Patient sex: M
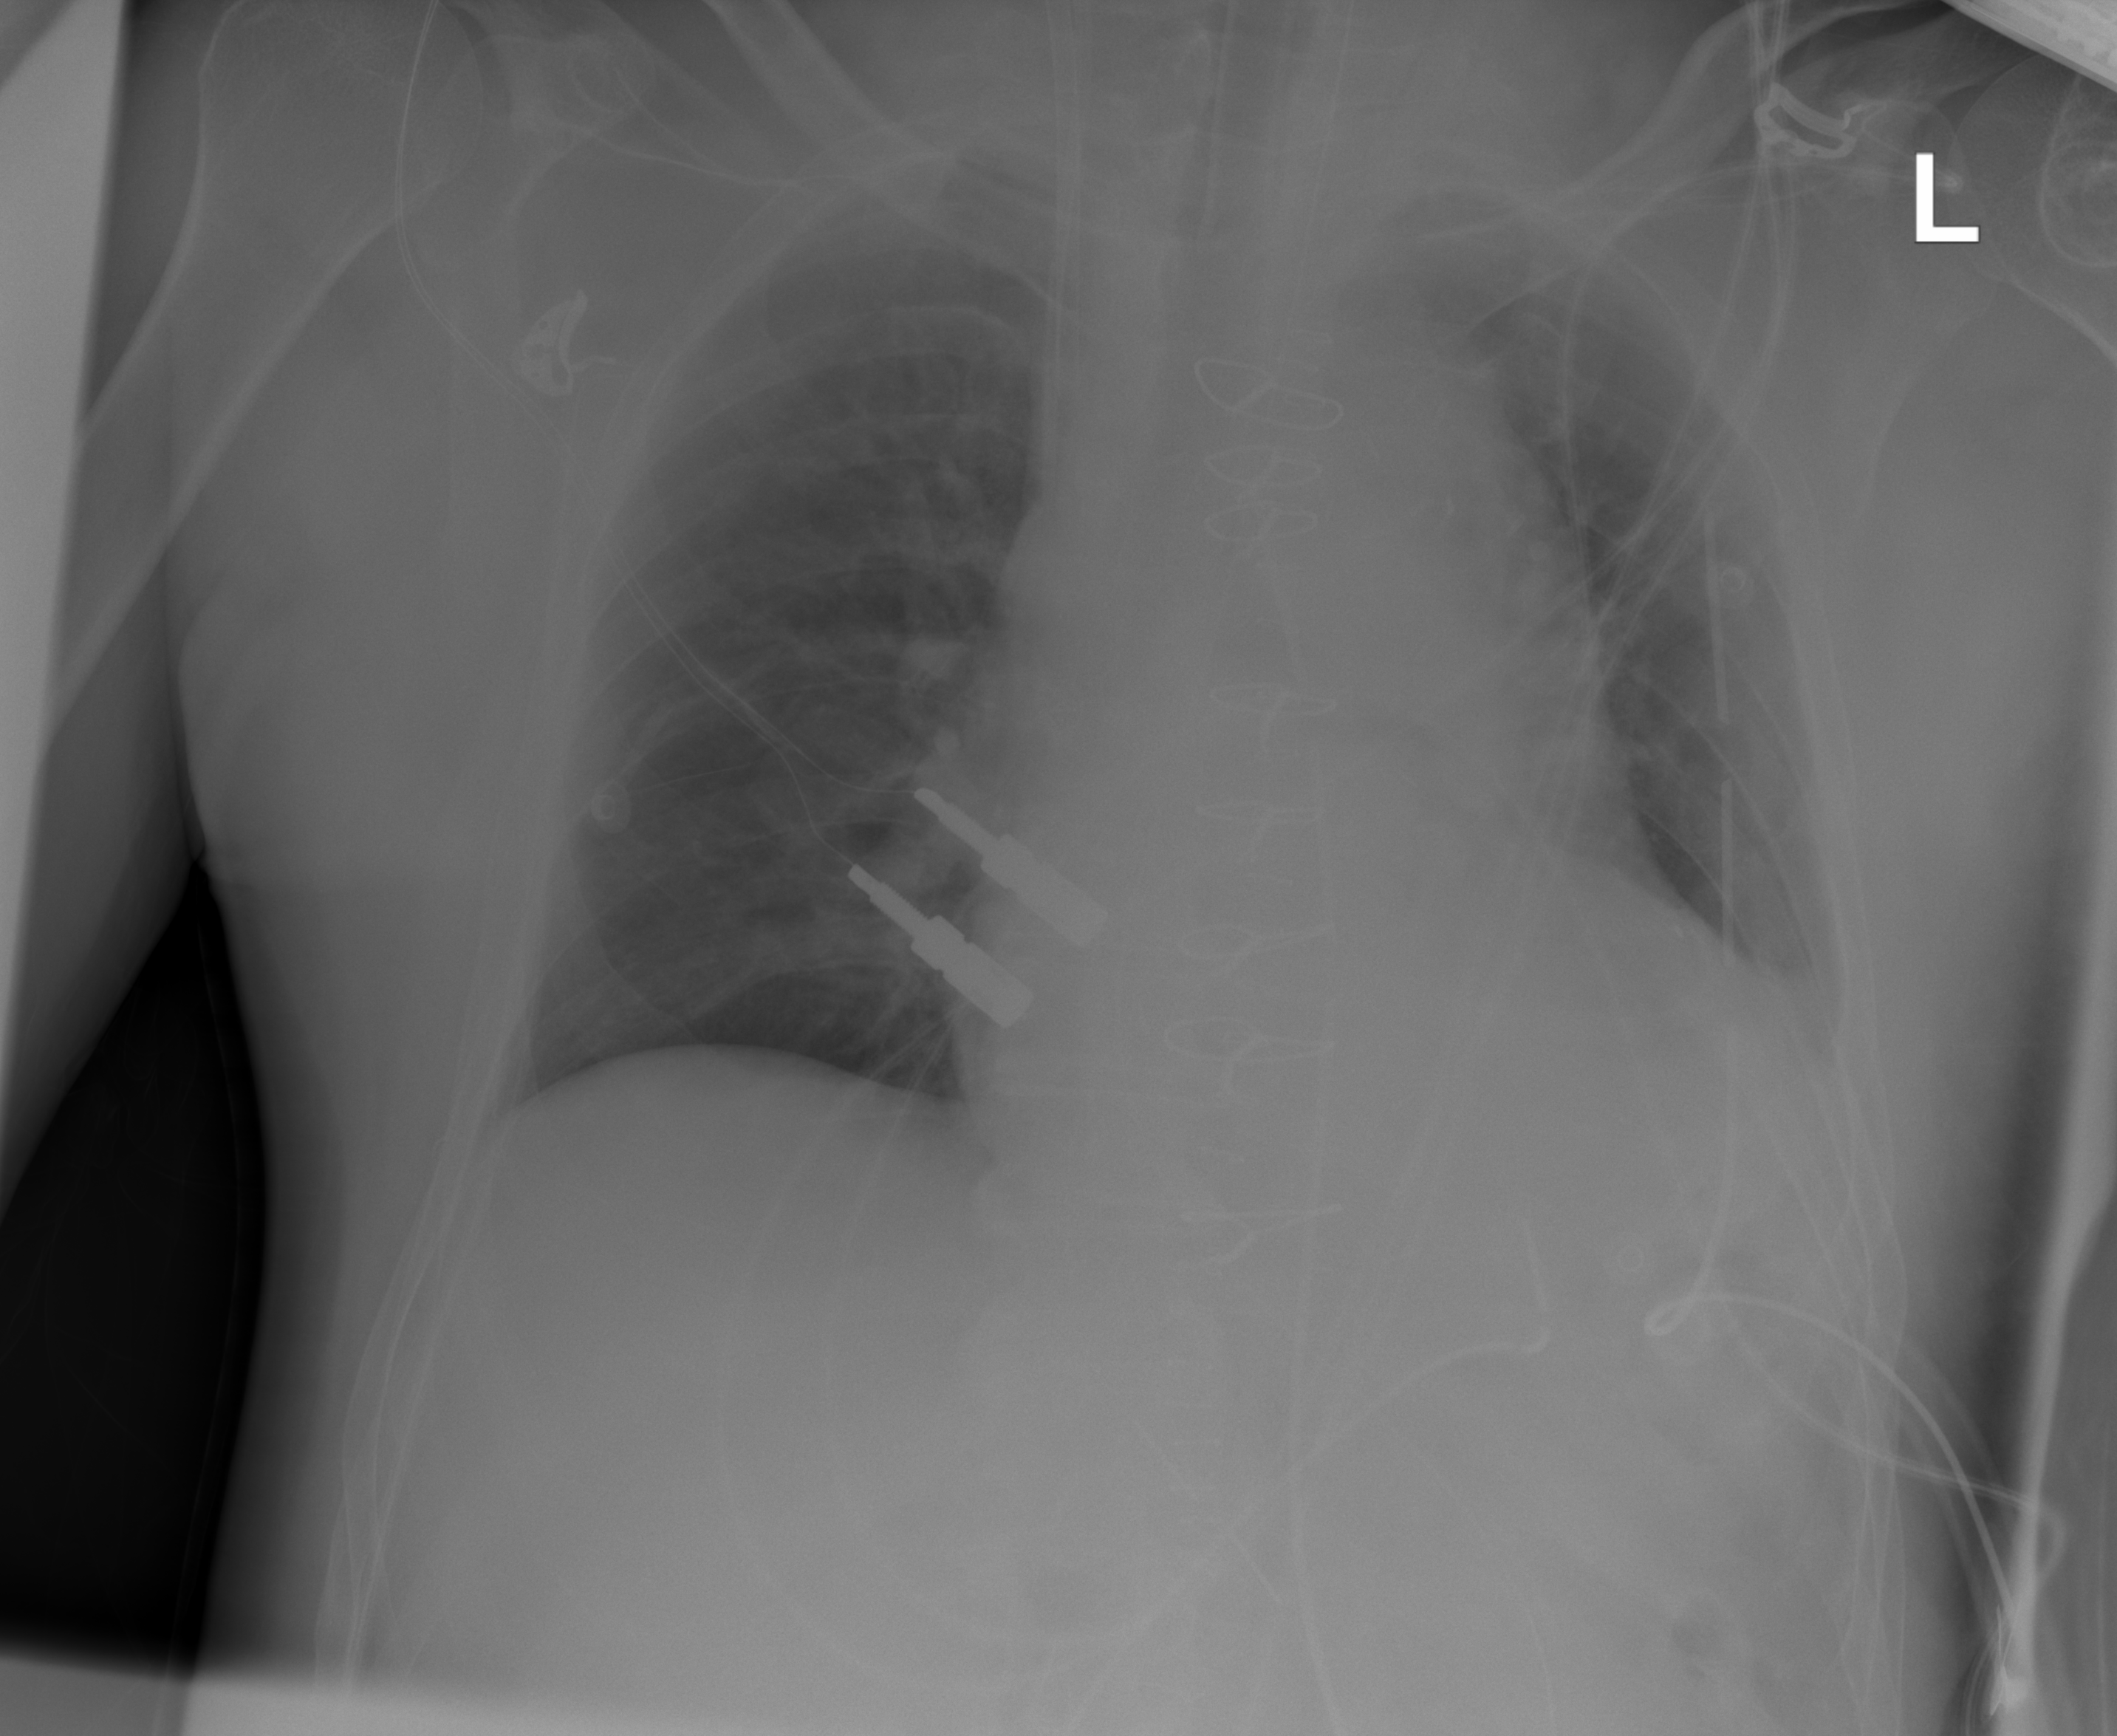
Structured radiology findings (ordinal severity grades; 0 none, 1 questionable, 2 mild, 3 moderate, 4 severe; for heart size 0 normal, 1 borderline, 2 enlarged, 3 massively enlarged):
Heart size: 2
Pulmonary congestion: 0
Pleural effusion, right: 0
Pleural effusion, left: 2
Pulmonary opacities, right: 0
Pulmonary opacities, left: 0
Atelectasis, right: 0
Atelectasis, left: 2